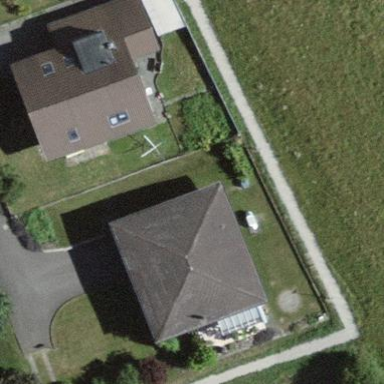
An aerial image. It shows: Residential building.